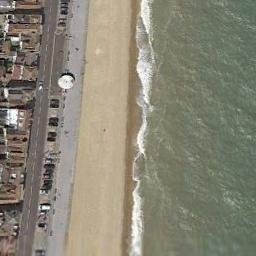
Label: beach